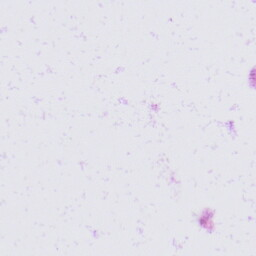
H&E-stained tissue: Skin